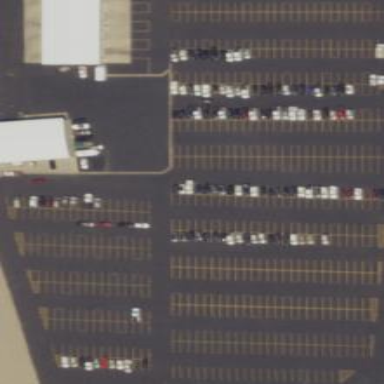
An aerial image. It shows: Parking area with asphalt surface.